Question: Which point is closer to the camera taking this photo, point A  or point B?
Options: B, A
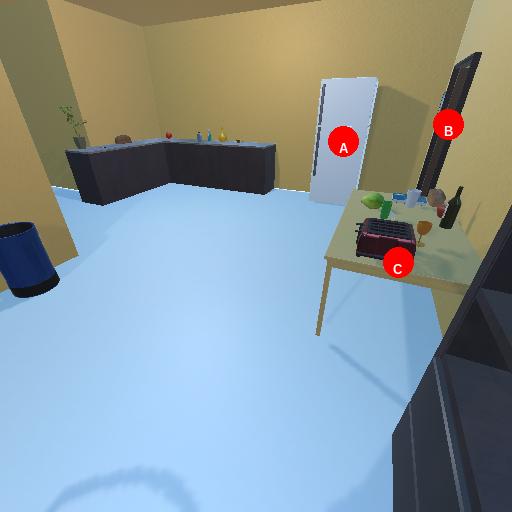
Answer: B